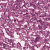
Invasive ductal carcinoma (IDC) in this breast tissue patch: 1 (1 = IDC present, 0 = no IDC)